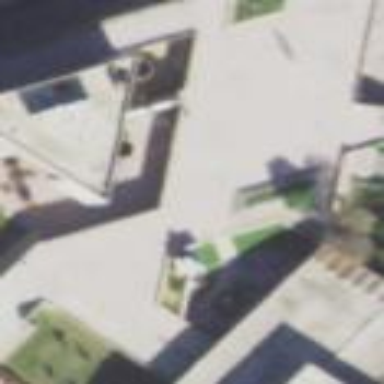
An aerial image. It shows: Building located in square.